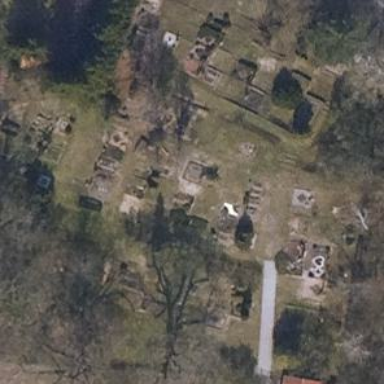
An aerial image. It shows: Cemetery.